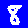
Digit: 8